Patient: sex F, age 38
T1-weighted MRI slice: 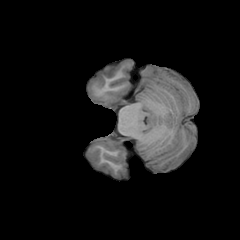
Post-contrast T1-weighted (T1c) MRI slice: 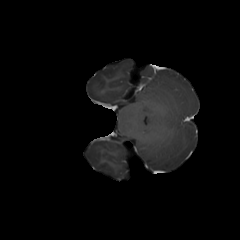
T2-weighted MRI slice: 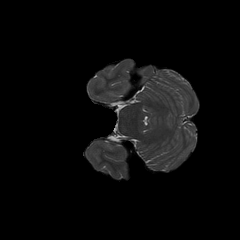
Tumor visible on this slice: no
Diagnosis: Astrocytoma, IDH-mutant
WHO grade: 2